Interaction volume radius: 10 \u00c5
Interaction volume height: 25 \u00c5
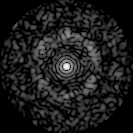
Disorder parameter: 0.7789